Question:
'''
#include<stdio.h>
#include<stdbool.h>
#include<malloc.h>
char* solve (int** A ) {
}
int main() {
int T;
scanf("%d", &T);
for(int t_i=0; t_i<T; t_i++)
{
int N;
scanf("%d", &N);
int i_A, j_A;
int **A = (int **)malloc(N*sizeof(int *));
for(i_A=0; i_A<N; i_A++)
{
A[i_A] = (int *)malloc(N*sizeof(int));
}
for(i_A=0; i_A<N; i_A++)
{
for(j_A=0; j_A<N; j_A++)
{
scanf("%d", &A[i_A][j_A]);
}
}
char* out_ = solve(A);
printf("%s", out_);
printf("
");
}
}
'''
Alice and Bob are playing a game on a
N
x
N
NxN board with horses occupying some of the cells. They play alternatively and Alice starts the game.
In a move, player selects a horse at
(
x
,
y
)
(x,y) coordinate and moves it to either
(
x
-
2
,
y
-
1
)
(x-2,y-1) or
(
x
-
1
,
y
-
2
)
(x-1,y-2). The horse should remain within the bounds of the matrix after the move. The game continues till there is no possible move available. The last player to make the move wins the game.
You need to find the winner of the game.
Input
First line contains number of test cases
T
T, then
T
T games follow.
For each game first line contains
N
N (dimensions of the matrix).
Then the matrix description follows. Each cell value
A
[
i
]
[
j
]
A[i][j] of the matrix denotes the number of horses it contains.
Output
Print "ALICE" if Alice wins the game else print "BOB".
How to solve this...?
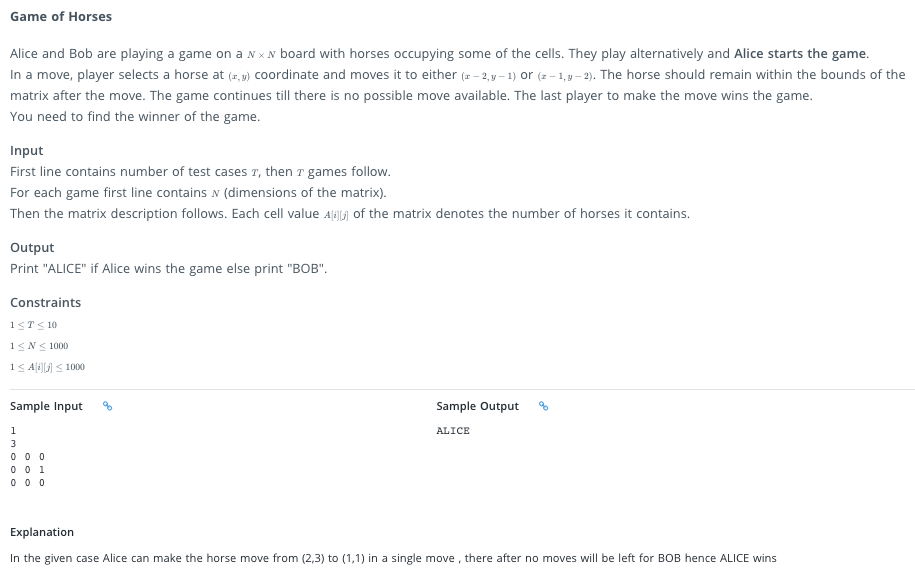
Answer: Hope it will help:
'''
int c = 0;
for (int i = 0; i < n; i++) {
for (int j = 0; j < n; j++) {
if (A[i][j] > 0) {
x = i;
y = j;
int min1 = Math.min(x/2, y);
int min2 = Math.min(x, y/2);
c += A[i][j]*(Math.max(min1, min2));
}
}
}
if (c % 2 != 0) {
return "ALICE";
}
return "BOB";
'''